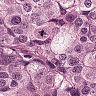
Metastatic tissue present: yes